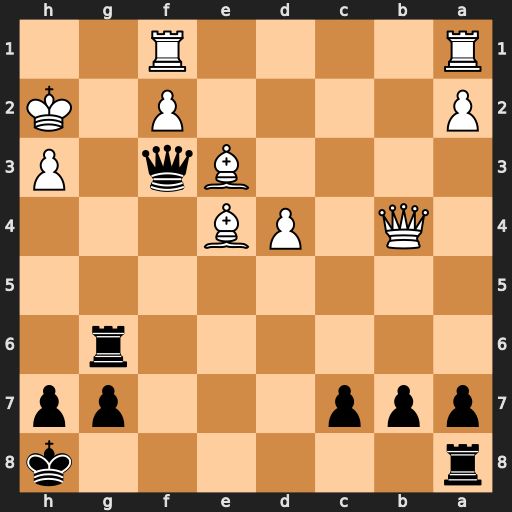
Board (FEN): r6k/ppp3pp/6r1/8/1Q1PB3/4Bq1P/P4P1K/R4R2
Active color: b
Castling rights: -
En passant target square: -
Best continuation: Rg2+ Kh1 Qxh3#